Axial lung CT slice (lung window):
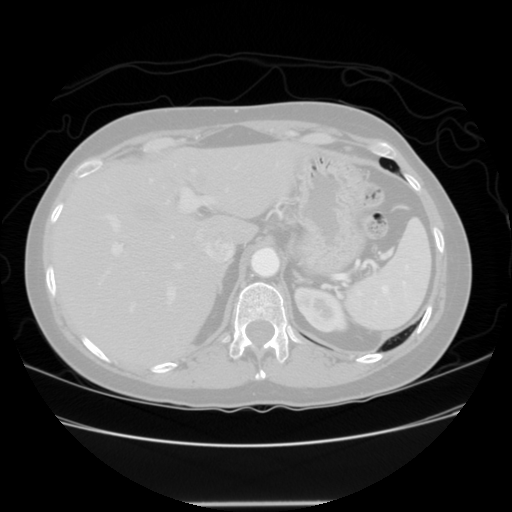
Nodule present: no